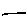
Label: line